Question: I really cannot figure out how to implement this even in psuedo-code. The user enters in something like this:
'''
[
[
[0,1]
],
[
[5,6],[7,8]
],
[
[91,17],[18,42]
],
[
[20,54]
]
]
'''
Basically this is a path where [0,1] maps to ([5,6] and [7,8]) each of which maps to ([91,17] and [18,42]) and so on, the cost is the distance between the points. The starting point is [0, 1] and the ending point is [20,54]. There is always one starting point and one ending point, and all the points in the previous index map to the points in the next index.
How do I implement Dijkstra's algorithm for this kind of data structure?
This image may help (not to scale):

Green is the start and red is the end.
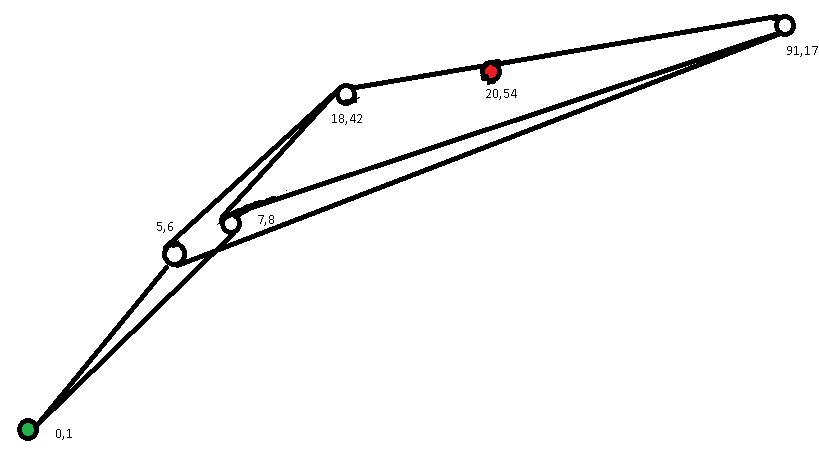
Answer: Notice that the given array is two dimensional if we considered the entry in the array as a pair '(x, y)'.
The basic idea is build the graph, assign the cost of edges, and then apply the standard Dijkstra's algorithm.
Building the graph:
Make 2 hash tables 'H' and 'Q' where 'H([x,y])' maps a vertex '(x,y)' to a number between '0' and 'n - 1', and 'Q' maps an integer between '0' and 'n - 1' to a vertex '(x, y)'. 'n' is the number of vertices in the graph. We can find 'n' easily by looping over all the vertices in the given '2d' array. Let's call the given array 'A'
Pseudo-code of hashing:
'''
n = 0
for(i = 0; i < length of A ; i++)
for(int j = 0; j < length of A[i]; j++)
H[A[i][j]] = n
Q[n] = A[i][j]
n++
'''
Notice that 'A[i][j]' is actually a pair of integers, so the key of 'H' should be a pair of integers.
Now we can build the graph considering vertices as numbers between '0' and 'n - 1'. We can represent the graph as an <URL>
Psudo-code of constructing the graph:
'''
array g[n][] //-- adjacency list of the graph
for(int i = 0; i < length of A - 1; i++) //-- notice the "-1"
for(int j = 0; j < length of A[i]; j++)
for(int k = 0; k < length of A[i + 1]; k++)
g[ H[A[i][j]] ].insert (H[ A[i + 1][k] ])
g[ H[ A[i + 1][k] ].insert( H[A[i][j]] ) //-- assuming the graph is undirected
'''
By doing this, we have built the graph. Now we can apply the standard Dijkstra's algorithm on the graph 'g'. To find the cost of an edge between two vertices 'u' and 'v' we can use the hash table 'Q' in order to get the coordinates of 'u' and 'v'. Then the cost of the edge is the <URL> between points 'Q[u]' and 'Q[v]'.
Pseudo-code for cost of an edge between two vertices 'u' and 'v'
'''
cost(int u, int v)
return Euclidean_distance(Q[u], Q[v])
'''